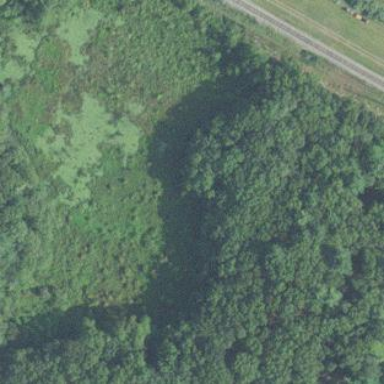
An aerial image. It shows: Mixed leaf woodland.